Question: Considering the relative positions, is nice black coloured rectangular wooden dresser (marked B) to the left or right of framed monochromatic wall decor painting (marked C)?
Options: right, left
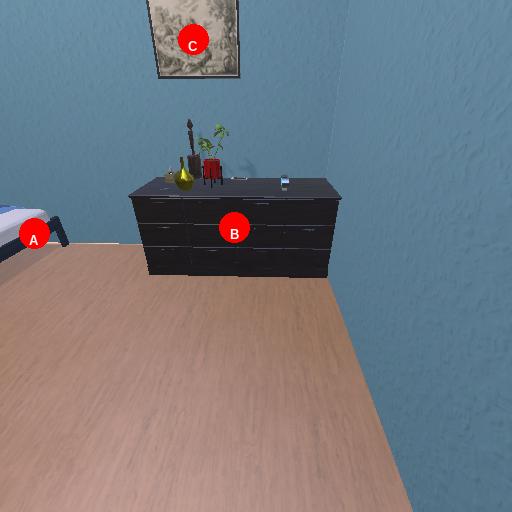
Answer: right